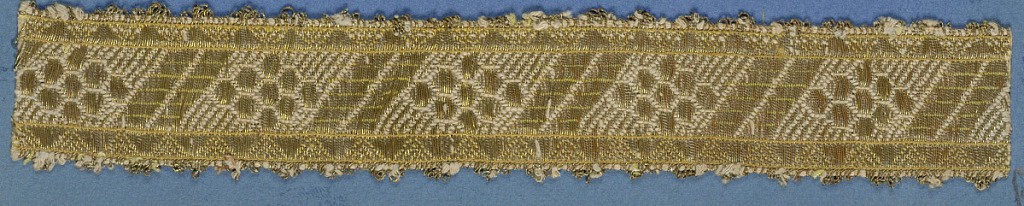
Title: Trimming
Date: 18th century
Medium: silk, metallic thread Technique: woven
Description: Yellow trimming fragment in a design of open flowers and diagonal lines set between sawtooth borders; gilt picots.